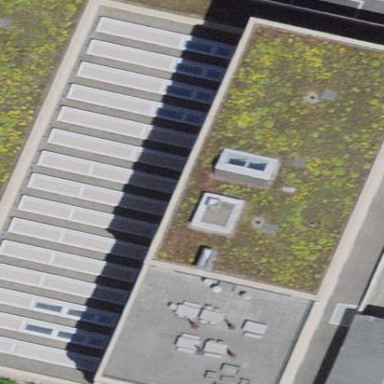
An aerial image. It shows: Office building.